Aerial crown-view tile of a tropical tree (Barro Colorado Island, Panama), acquired 20250818:
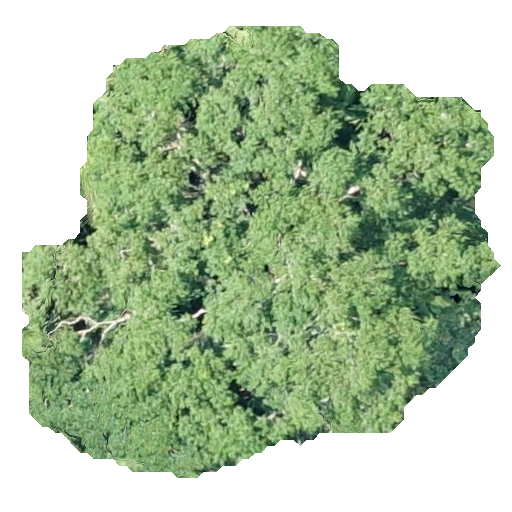
Species: Zanthoxylum ekmanii
GBIF accepted scientific name: Zanthoxylum ekmanii
Crown area: 227.834 m²